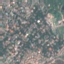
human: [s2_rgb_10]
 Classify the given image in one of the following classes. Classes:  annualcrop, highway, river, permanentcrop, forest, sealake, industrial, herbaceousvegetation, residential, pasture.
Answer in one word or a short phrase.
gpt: Residential